Chest X-ray. View position: PA
Patient age: 41
Patient sex: F
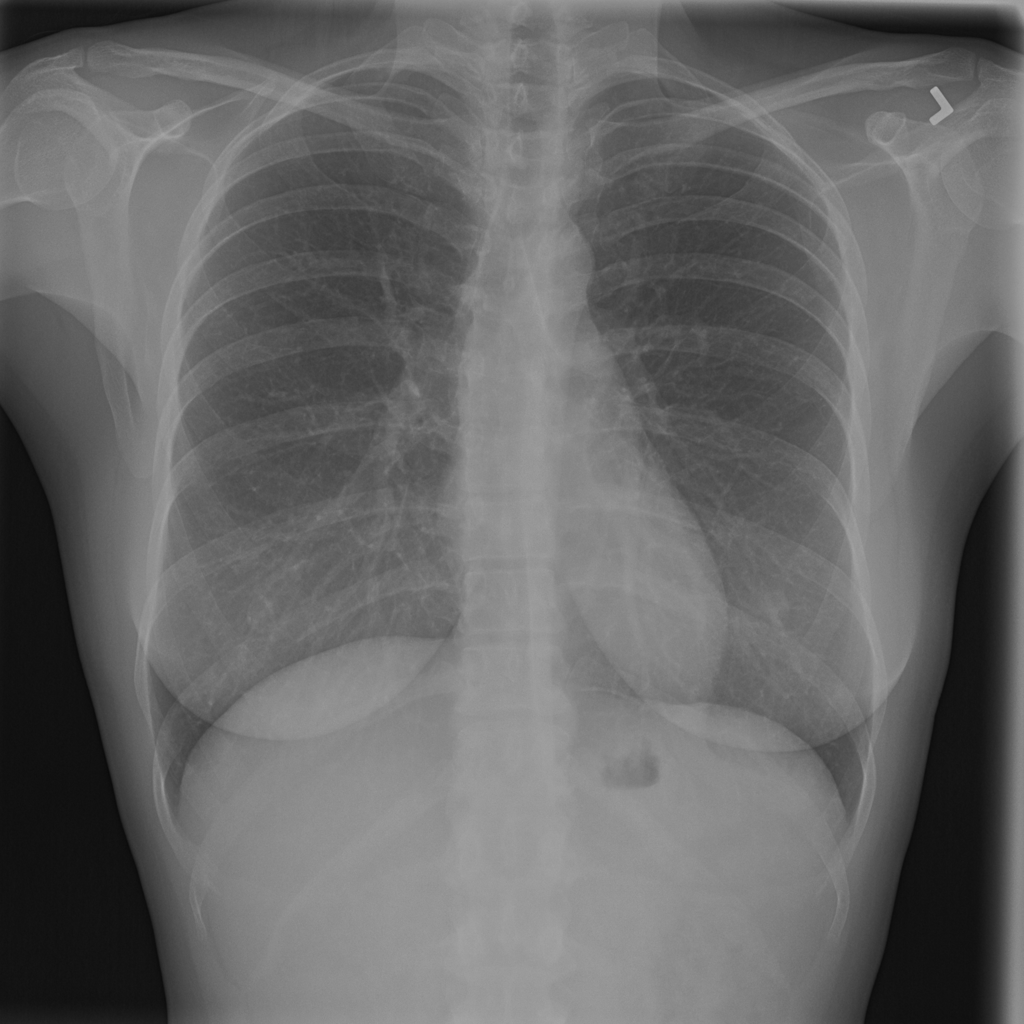
Finding: Pneumothorax